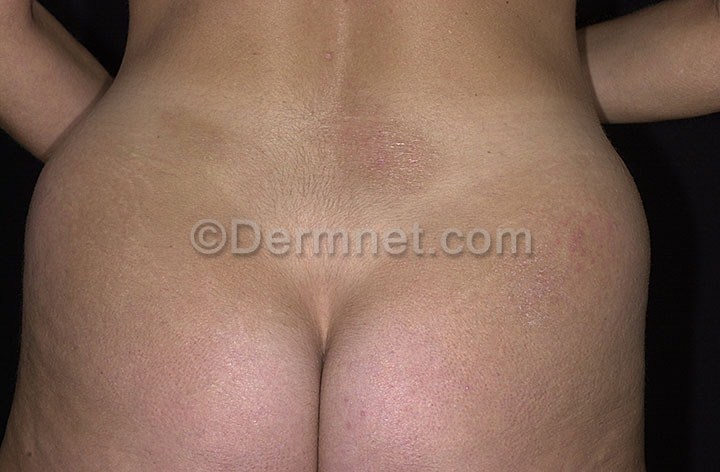
Disease: Actinic Keratosis Basal Cell Carcinoma and other Malignant Lesions